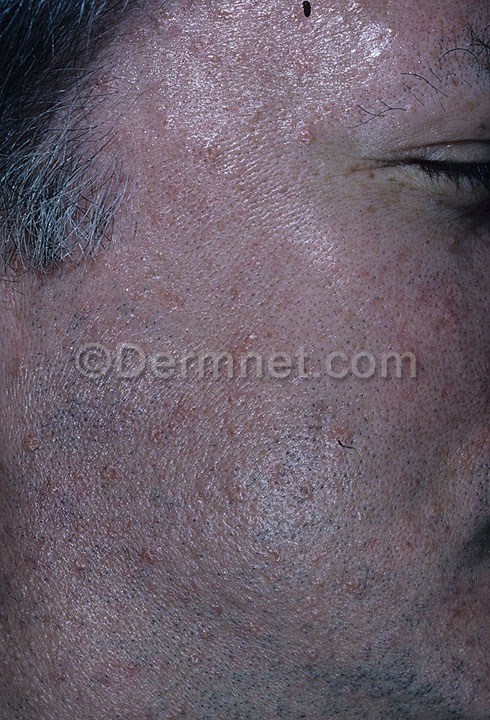
Disease: Seborrheic Keratoses and other Benign Tumors